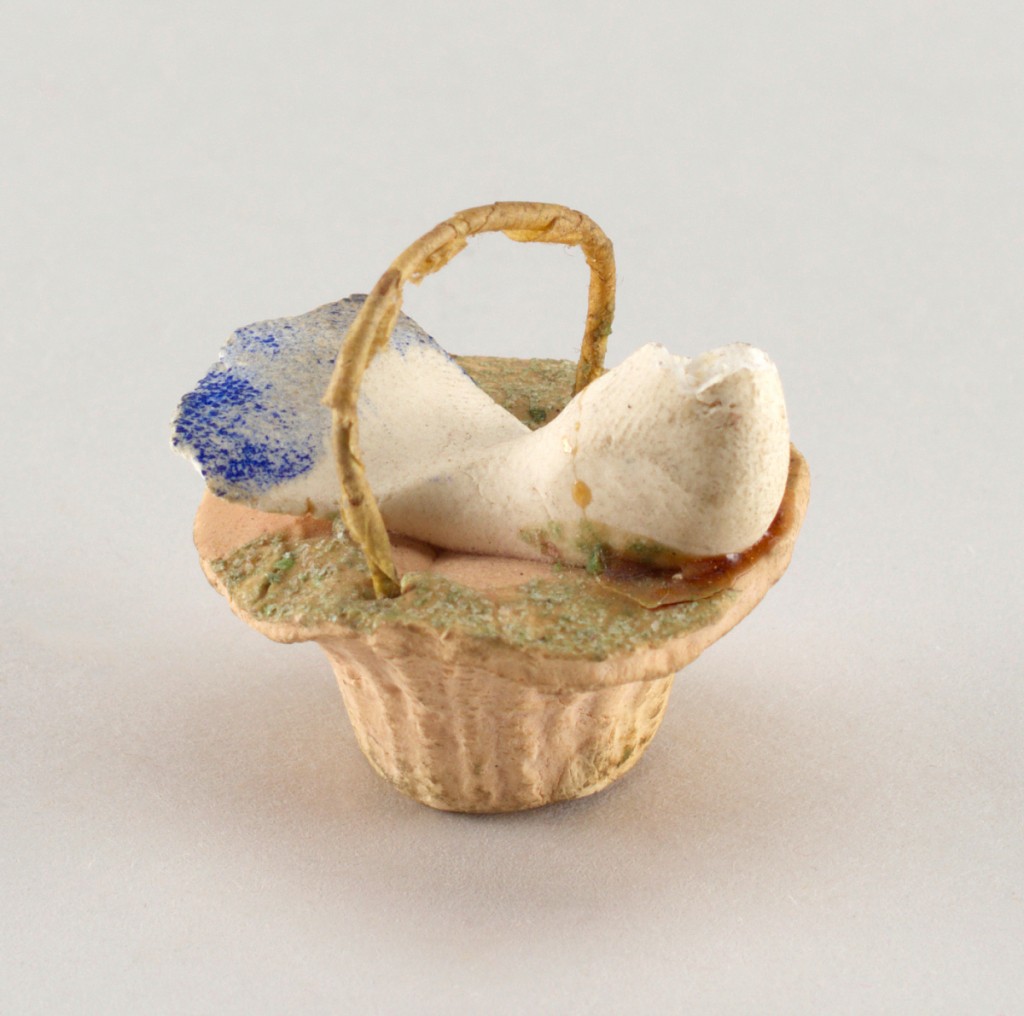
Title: Ornament, Christmas tree
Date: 1850–99
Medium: Sugar
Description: Basket with white bird with a blue-tinted tail.